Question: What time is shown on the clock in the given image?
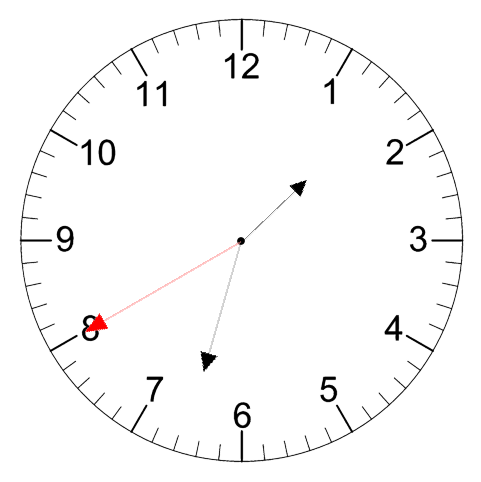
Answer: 01:32:40